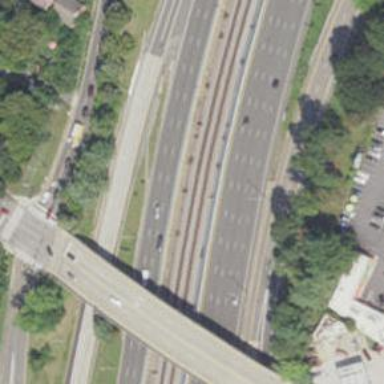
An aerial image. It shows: Motorway.